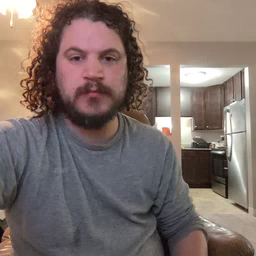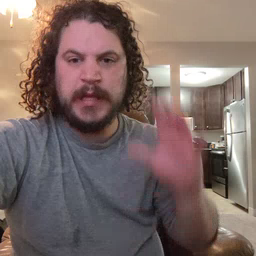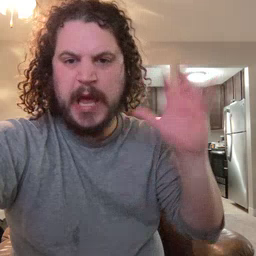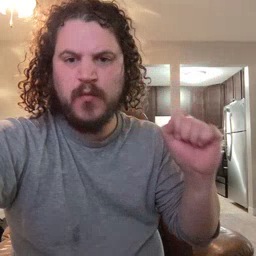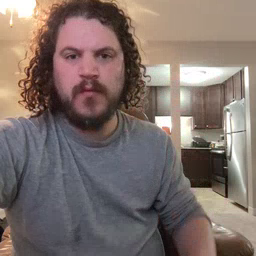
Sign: loud